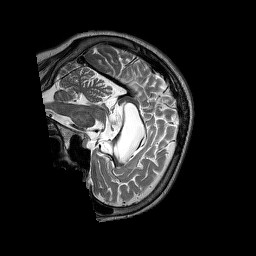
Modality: T2w
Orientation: sagittal
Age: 54
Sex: female
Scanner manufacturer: siemens
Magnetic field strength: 3 T
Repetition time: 3.2 s
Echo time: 0.213 s